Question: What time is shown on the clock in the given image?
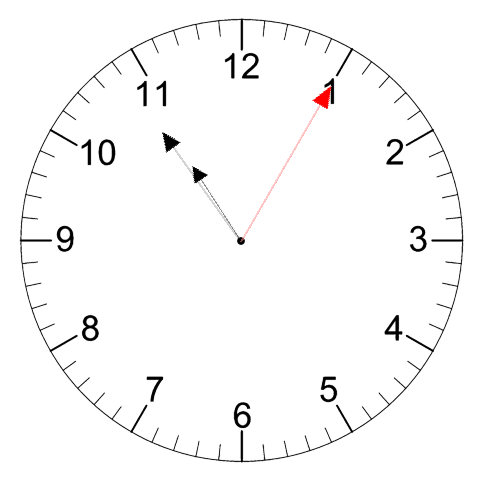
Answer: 10:54:05